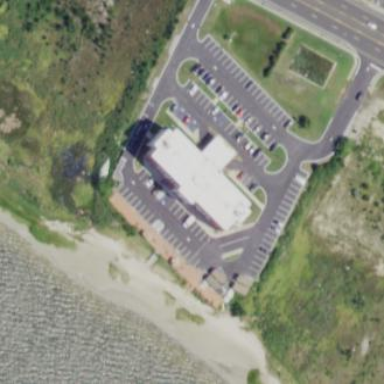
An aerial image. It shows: Hotel building.